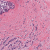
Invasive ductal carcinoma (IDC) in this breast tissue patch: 1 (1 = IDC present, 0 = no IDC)